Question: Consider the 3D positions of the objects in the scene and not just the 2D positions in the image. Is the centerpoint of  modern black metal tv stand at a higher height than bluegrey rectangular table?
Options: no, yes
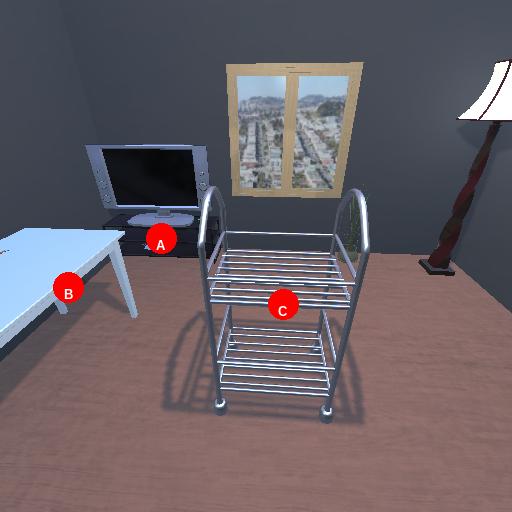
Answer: no